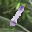
Label: 1